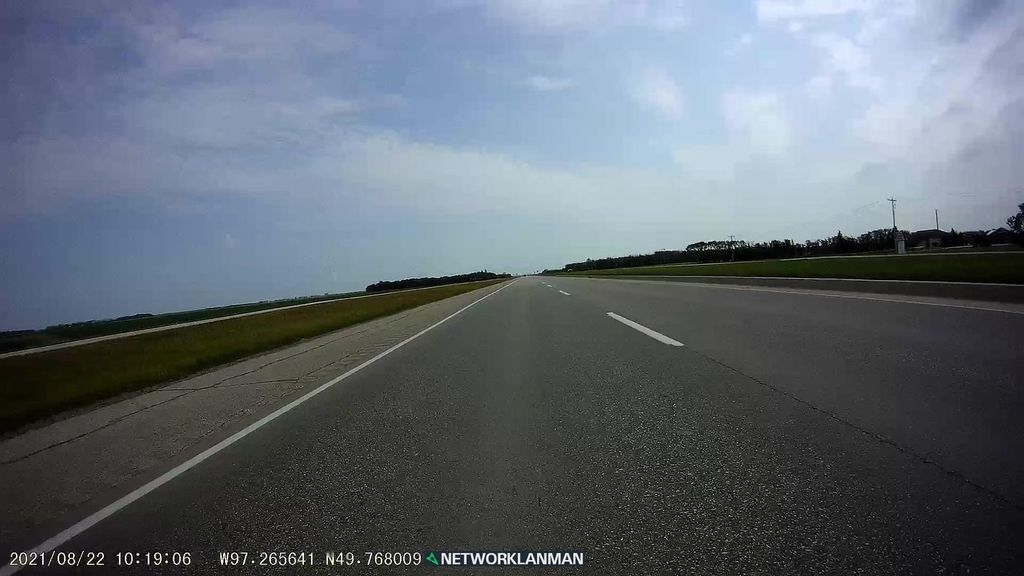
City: winnipeg